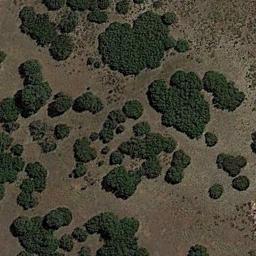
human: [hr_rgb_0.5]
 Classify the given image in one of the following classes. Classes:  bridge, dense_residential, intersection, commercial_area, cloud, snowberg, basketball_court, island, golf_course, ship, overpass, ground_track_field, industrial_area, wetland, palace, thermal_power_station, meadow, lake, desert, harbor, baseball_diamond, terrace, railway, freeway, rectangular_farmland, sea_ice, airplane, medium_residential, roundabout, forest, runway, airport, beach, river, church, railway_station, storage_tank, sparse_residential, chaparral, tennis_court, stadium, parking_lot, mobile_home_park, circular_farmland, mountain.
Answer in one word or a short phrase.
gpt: chaparral